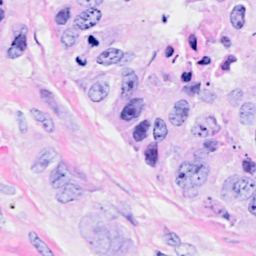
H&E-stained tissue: Breast